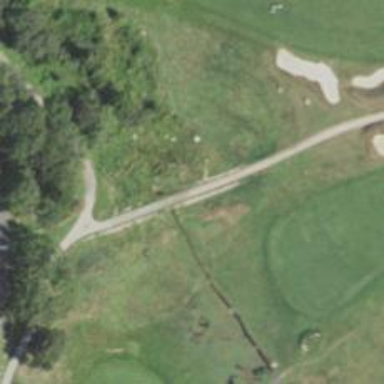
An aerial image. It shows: Path for golf carts.